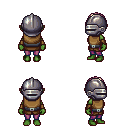
a pixel art fantasy rpg character, female body template, orc, green skin, leather chest armor, magenta pants, white blonde parted hairstyle, metal helm, leather bracers, four views (front, back, left, right), 2x2 character sprite sheet, small pixel art, hard edges, no anti-aliasing